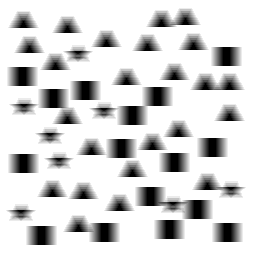
Squares: 16
Triangles: 24
Stars: 8
Total shapes: 48